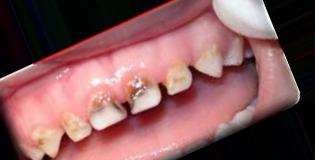
Condition: Caries